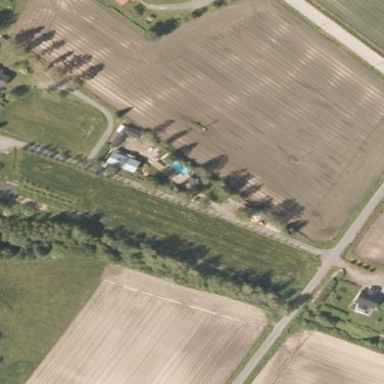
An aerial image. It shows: Farmyard area.